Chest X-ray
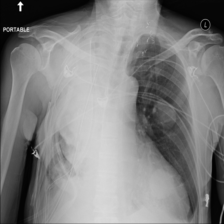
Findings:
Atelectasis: negative
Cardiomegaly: negative
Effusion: positive
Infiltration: negative
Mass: positive
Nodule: negative
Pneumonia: negative
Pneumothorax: negative
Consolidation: negative
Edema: negative
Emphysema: positive
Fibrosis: negative
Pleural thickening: negative
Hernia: negative